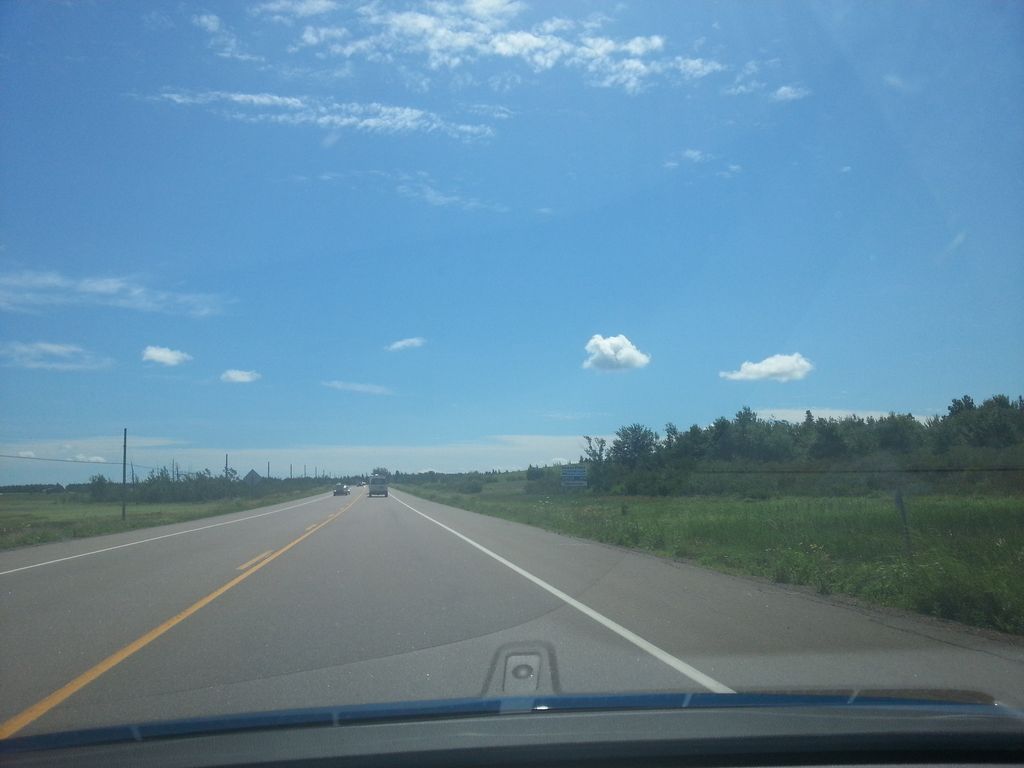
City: charlottetown